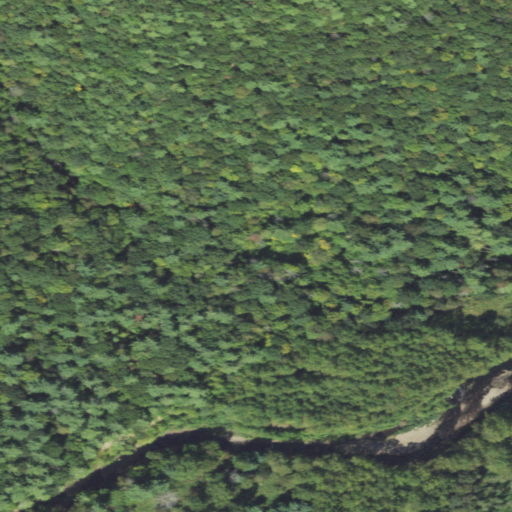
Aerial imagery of valley in Pennsylvania named Mccloskey Hollow containing deciduous forest, mixed forest, and evergreen forest